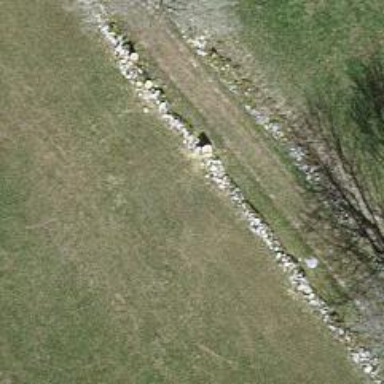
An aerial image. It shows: Wall barrier.